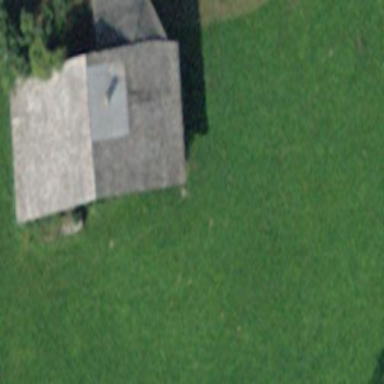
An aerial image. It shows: Farm building.